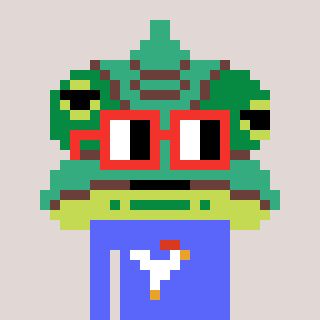
a pixel art character with square red glasses, a chameleon-shaped head and a purple-colored body on a warm background